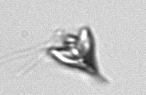
Label: Pyramimonas_longicauda